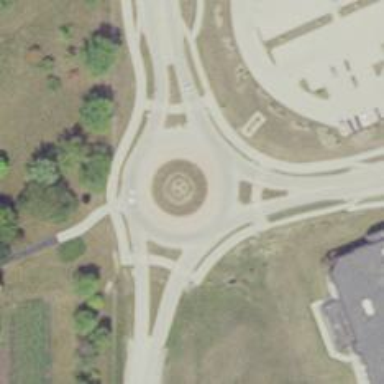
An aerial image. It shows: Roundabout at tertiary road junction.